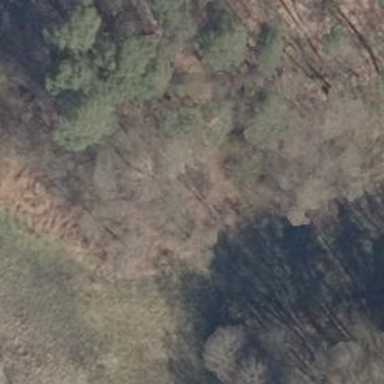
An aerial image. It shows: Hunting stand.